Question: This is a diagram of a Rubik's Cube. Given an initial state (above), you can perform the standard 18 operations to find the minimum number of moves required to get the Rubik's Cube to the given state (below). We disregard isomorphism; we only ensure that the transformation is valid within the current view.
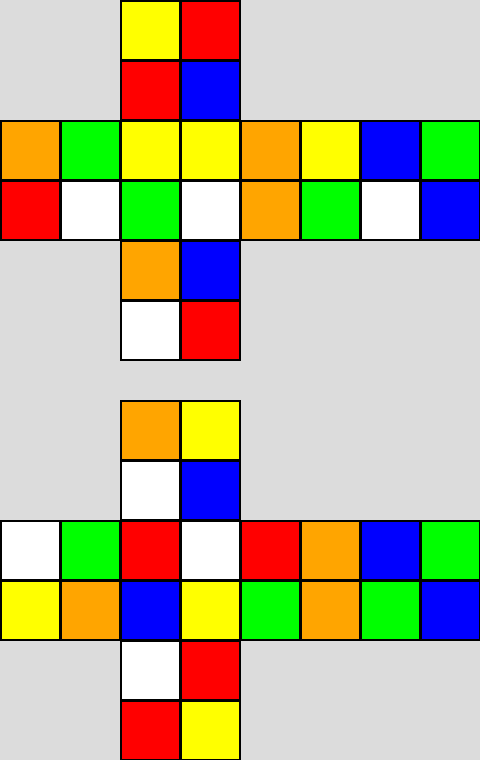
Answer: 4